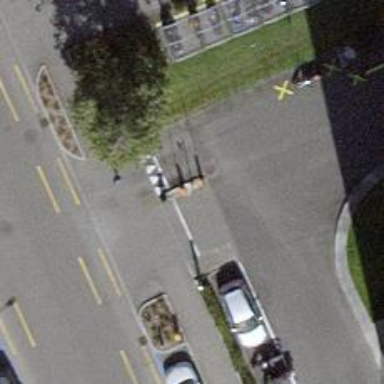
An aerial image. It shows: Lift gate barrier.